Question: Image
-
Code -
'''
<html>
<header>
<style>
body {
margin: 0px 0px 0px 0px;
font-family: Arial, Helvetica, sans-serif;
background-image:url('http://www.wallpaperpimper.com/wallpaper/Landscape/Plants/Leaf-In-Front-Of-Blur-1-1600x1200.jpg');
background-attachment: fixed;
background-size:cover;
}
p {
color:#fff;
}
#navi {
position: fixed;
top: 0;
left: 0;
z-index: 99;
height: 25px;
font-size: 15px;
width: 100%;
z-index: 1000;
background-color:#505050;
padding-top:3px;
padding-left:2px;
}
#wrapper {
width:100%;
height:100%;
}
#header {
Width:76%;
height:20%;
background-color: #303030 ;
margin-top:3%;
margin-left:12%;
background-image:url('http://www.browsewallpapers.com/files/winter-landscape-landscape-7452.jpg');
background-size:cover;
text-align: right;
}
#content {
Width:50.5%;
Height:100%;
background-color: #303030 ;
margin-left:12%;
margin-top:0.5%;
float:left;
opacity:0.8;
}
#sidecontent {
float:right;
background-color: #303030 ;
width:25%;
height:40%;
margin-right:12%;
margin-top:0.5%;
opacity:0.8;
}
</style>
</header>
<body>
<div id="navi">
<p> HELLO </p>
</div>
<div id="wrapper">
<div id="header">
<p>Daily call</p>
</div>
<div id="content">
<p> THIS IS DOG</p>
</div>
<div id="sidecontent">
<p>no this is This is patrick</P>
</div>
</div>
</body>
</html>
'''
Everything works fine in opera, chrome and firefox push the text down and ie resizes the header.
any idea how to fix this?
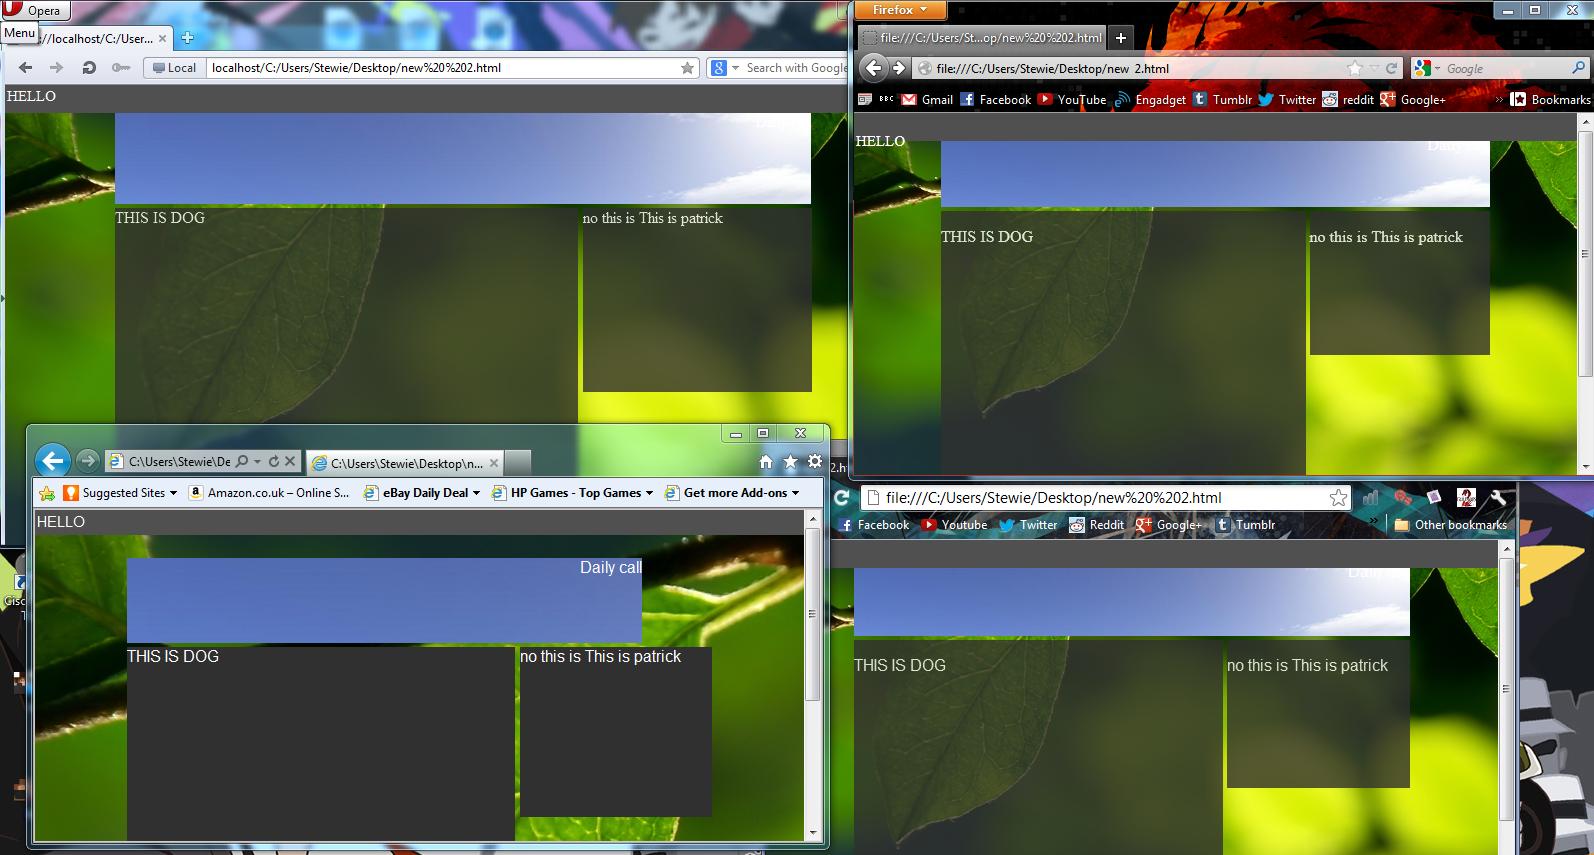
Answer: huh, you need to rewrite all your code :)
if you want to center your content block just set width and margin auto. example:
'''
.wrapper { width: 900px; margin: 0 auto;}
'''
than put inside wrapper header div, than set header width to 100%.